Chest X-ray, PA view. Patient: 80 years old, sex F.
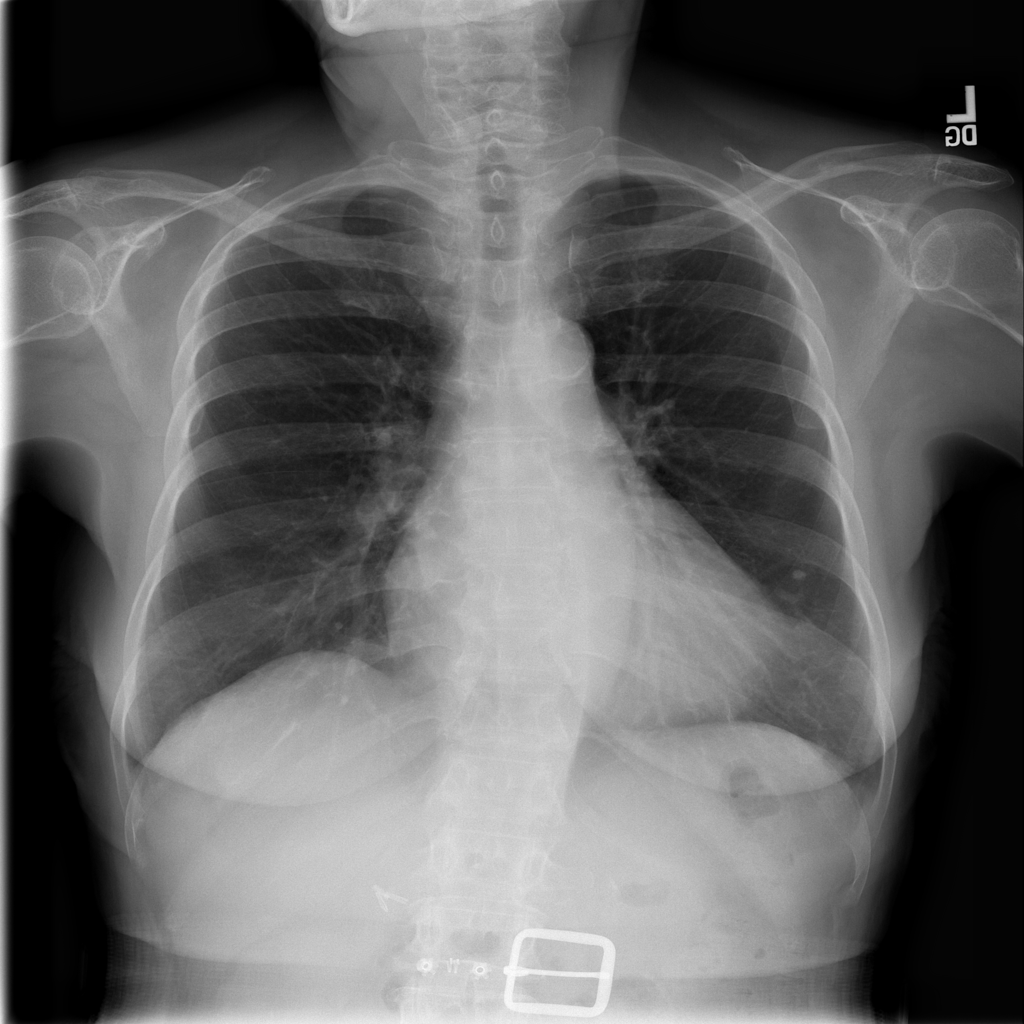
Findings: No Finding